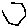
Label: hexagon